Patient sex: F
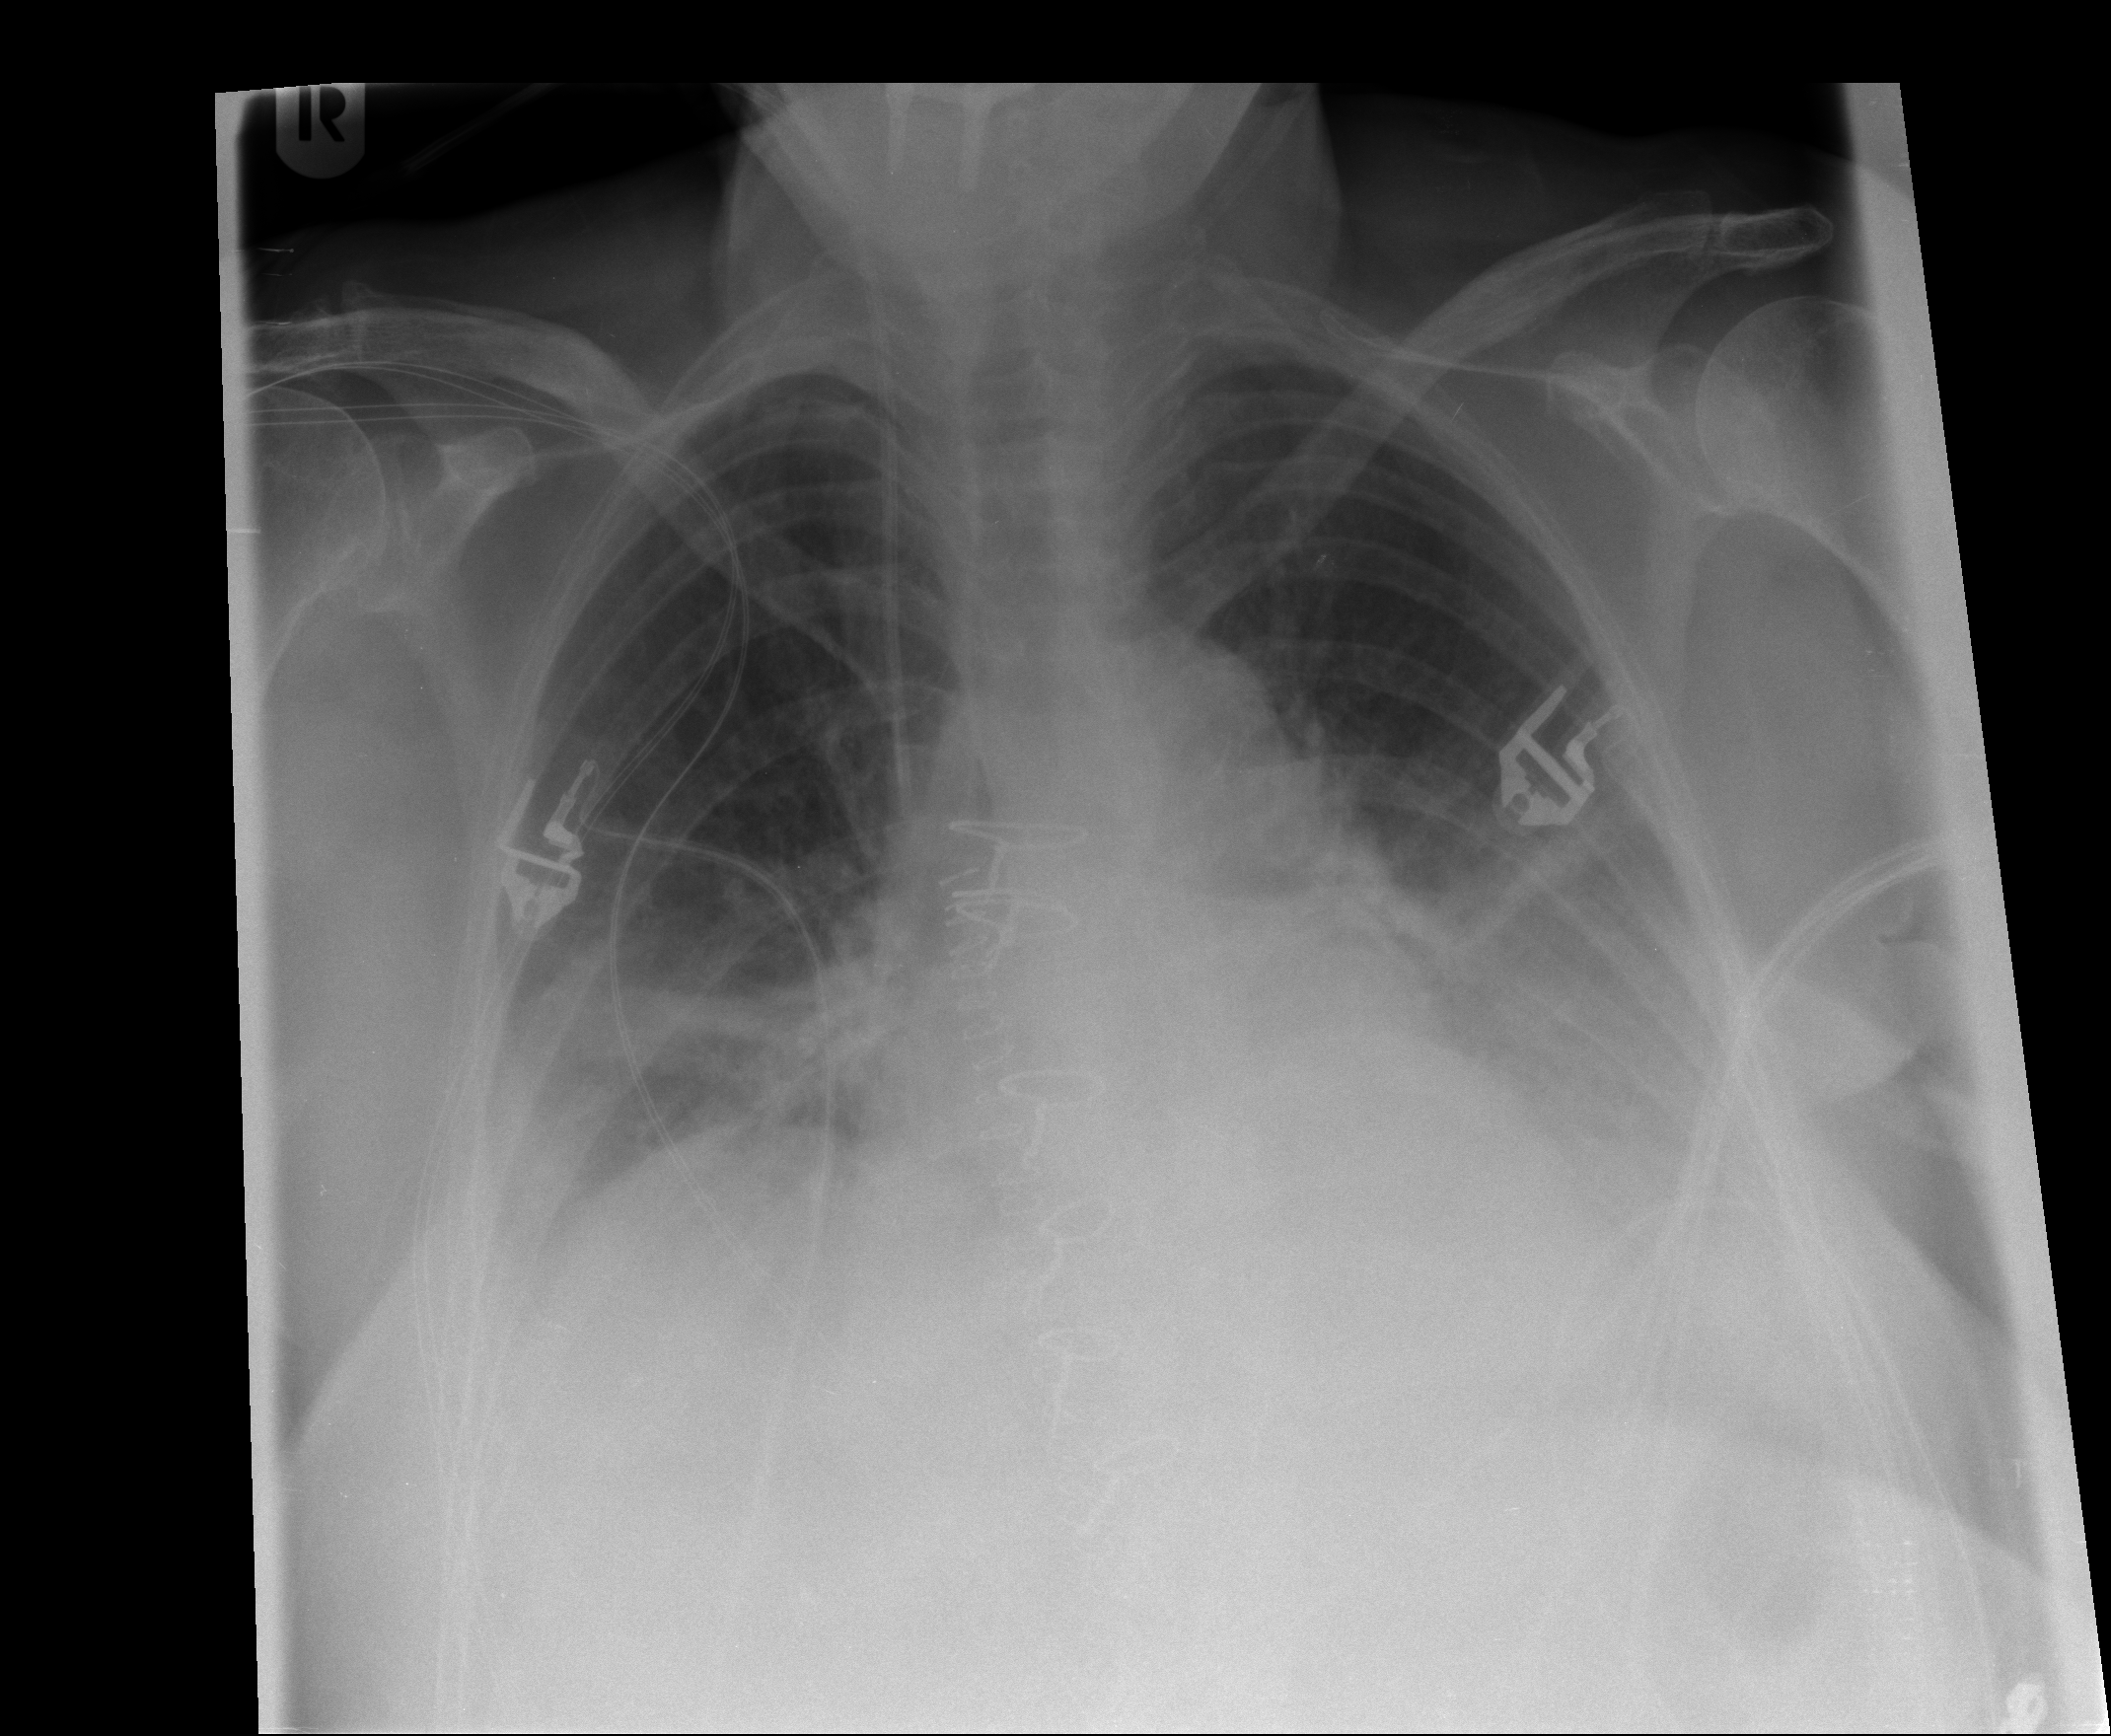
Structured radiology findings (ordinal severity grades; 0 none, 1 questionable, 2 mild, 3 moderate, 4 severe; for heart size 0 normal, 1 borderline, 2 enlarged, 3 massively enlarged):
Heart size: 2
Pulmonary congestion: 2
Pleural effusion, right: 2
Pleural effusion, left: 3
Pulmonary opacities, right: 1
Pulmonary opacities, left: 0
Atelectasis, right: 2
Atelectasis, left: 2